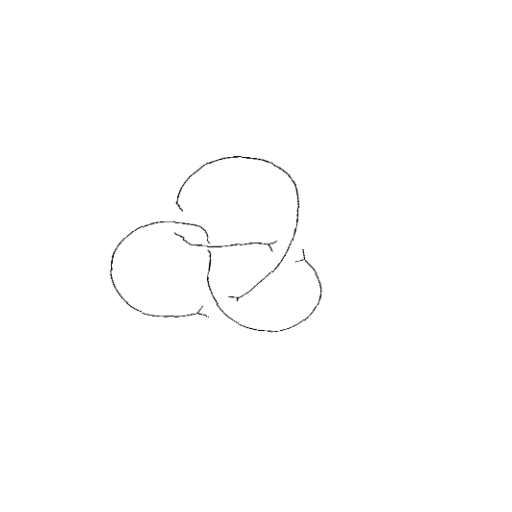
Crossing number: 4